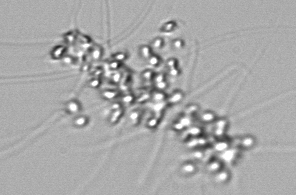
Label: Chaetoceros_didymus_TAG_external_flagellate